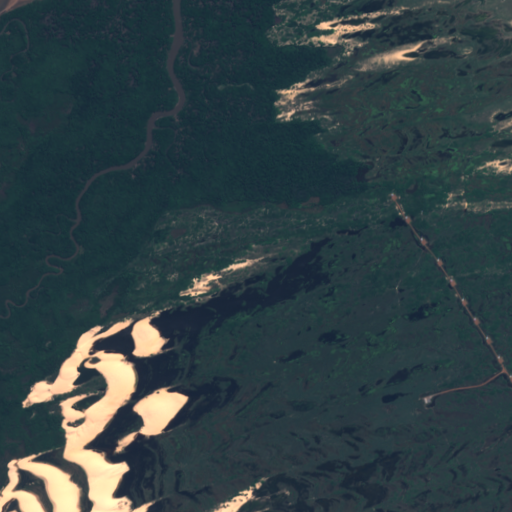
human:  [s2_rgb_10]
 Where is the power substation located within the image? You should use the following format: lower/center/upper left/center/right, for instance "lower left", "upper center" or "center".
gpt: The power substation is located in the lower right of the image.
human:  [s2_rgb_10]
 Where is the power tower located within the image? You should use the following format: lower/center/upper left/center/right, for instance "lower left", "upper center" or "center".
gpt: The power tower is located in the lower right of the image.
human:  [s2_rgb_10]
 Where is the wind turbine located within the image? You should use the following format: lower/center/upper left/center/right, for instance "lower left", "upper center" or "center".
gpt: The wind turbine is located in the lower right of the image.
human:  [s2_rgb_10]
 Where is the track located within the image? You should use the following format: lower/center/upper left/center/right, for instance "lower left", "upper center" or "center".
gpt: There is no track in the image.